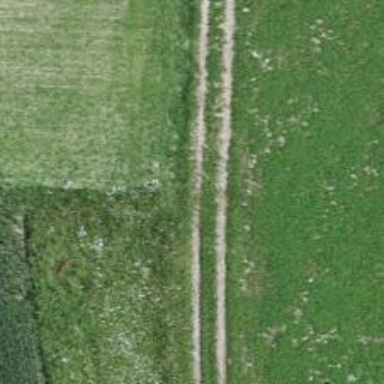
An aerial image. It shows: Grass track road with grade 5 tracktype.